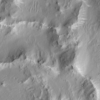
Label: not_dusty